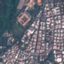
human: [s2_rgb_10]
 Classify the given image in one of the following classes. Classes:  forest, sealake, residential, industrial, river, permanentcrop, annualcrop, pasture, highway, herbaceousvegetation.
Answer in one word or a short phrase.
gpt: Residential